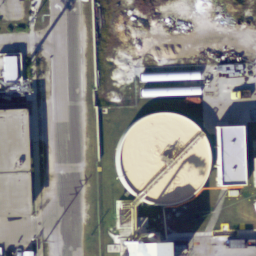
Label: storagetanks